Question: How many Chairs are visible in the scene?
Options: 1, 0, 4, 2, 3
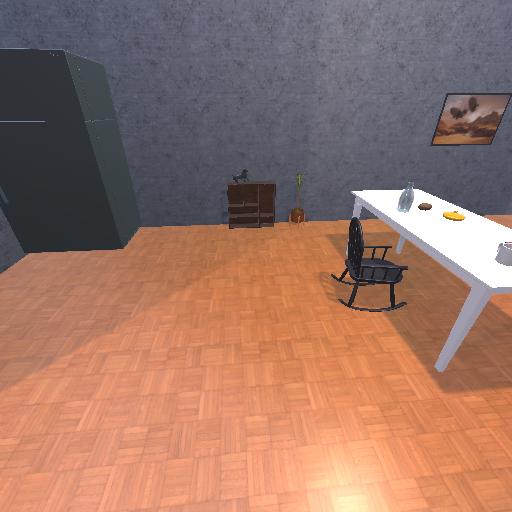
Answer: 1